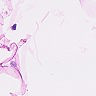
Metastatic tissue present: no